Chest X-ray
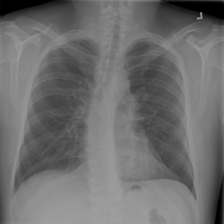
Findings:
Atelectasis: negative
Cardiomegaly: negative
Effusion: negative
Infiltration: negative
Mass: negative
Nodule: negative
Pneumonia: negative
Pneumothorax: negative
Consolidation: negative
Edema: negative
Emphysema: negative
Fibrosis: negative
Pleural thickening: negative
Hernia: negative